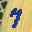
Label: 7